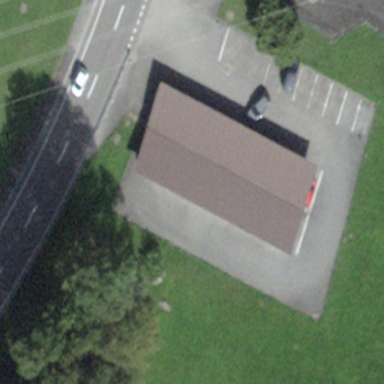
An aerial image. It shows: View of roof of building.